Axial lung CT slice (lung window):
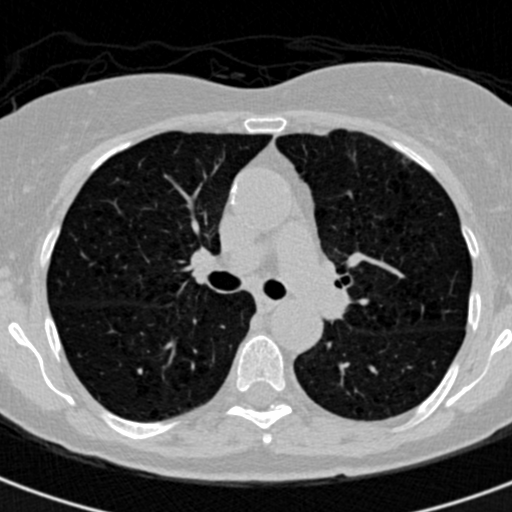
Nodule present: no